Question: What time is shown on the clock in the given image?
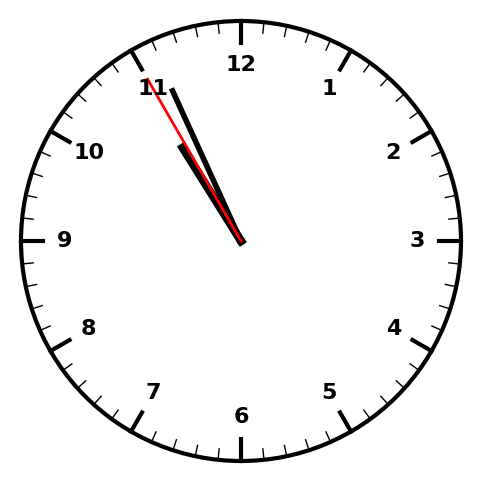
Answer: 10:55:55